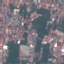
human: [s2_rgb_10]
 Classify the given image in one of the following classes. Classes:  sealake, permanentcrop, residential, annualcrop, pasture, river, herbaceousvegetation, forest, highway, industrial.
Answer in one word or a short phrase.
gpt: Residential